Question: I have a text file where file content has delimiter as space in beginning.
Its like below:
- - - -
Again this pattern is repeated till end of file in a random way as shown in text file eg below.
I want to read these lines from the text file and save the lines in pattern:
- - - -
The text file structure is (representing spaces by #) :
'''
ABC
##EFG"123"
####<HIJK> 22: test file
######LMNOP "Test"
######sssstt"123"
QRS
##TU"223"
####<www> 32: test2 file
######yz test1
####<www> 88: test3 file
######rreeeww
######oooiiiii
##PP
##ss
####<qqq> 89: test6 file
######hhhhggg
######bbbbaaa
######cccczzz
######uu test3
'''
Expected output image:

I am new to Perl, I know how to open a file and read through line but I am not understanding how to store this kind of structure in CSV columns.
'''
my $file = 'C:\outputfile.txt';
open(my $fh, '<:encoding(UTF-8)', $file) or die "Could not open file '$file' $!";
while (my $row = <$fh>) { # reading each row till end of file
chomp $row;
//what should be done here ?
}
'''
Please help.
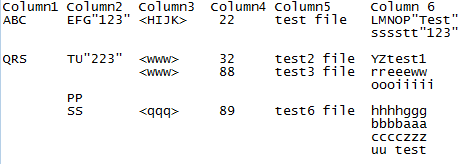
Answer: If you have questions about code, I will say: yes, I can answer, but this is not good or the best example of Perl code. Just fast to write.
'''
my $previous_count = "-1"; #beginning, we will think, that no spaces.
my $current_count = "0"; #current default value
my $maximum_count = 3; #u say so
my $to_written = "";
my $delimiter_between_columns = ",";
my $newline_separator = ";";
my $symbol_at_the_beginning = "#"; #input any symbol. But I suppose, you want "\s" <- whitespace' symbol class. input it like this: $var = "\s";
my @aggregate_array_of_ports=();
while(my $row = <DATA>){
#ok, read.
chomp($row);
#print "row is : $row
";
if($row =~ m/^([$symbol_at_the_beginning]*)/){
#print length($1);
$current_count = length($1) / 2; #take number of spaces divided by 2
$row =~ s/^[$symbol_at_the_beginning]+//;
#hint here, we can get counts as 0,1,2,3 <-see?
#if you take first and third word, you need to add 2 separators.
#OR if you take count with LESSER then previous count, it mean, that you need output
#print"prev : $previous_count and curr : $current_count
";
#print"I will write: $to_written
";
#print "
PREV: $previous_count --> CURR: $current_count
";
if($previous_count>=$current_count){
#output here
print "$to_written".$newline_separator."
";
$previous_count = 0;
$to_written = "";
}
$previous_count = 0 if($previous_count==-1);
#print "$delimiter_between_columns x($current_count-$previous_count)
";
#print "current: $current_count previous: $previous_count
";
$to_written .= $delimiter_between_columns x ($current_count - $previous_count + (($current_count-$previous_count)==3?2:0) )."$row";
if ($current_count==($maximum_count-1)){
#print "I input this!: $to_written
";
$to_written = prepare_to_input_four_spaces($to_written, $delimiter_between_columns);
}
$previous_count = $current_count;
#print"
";
}
}
#print "$to_written".$newline_separator."
";
sub prepare_to_input_four_spaces{
my $str = shift; #take string
my $delim = shift;
if ($str=~ m/(.+?[>])\s+(\d+)[:]\s+(.+?)$/){
#here I want to find first capture group before [>] (also it includes) |(.+?[>])|
#next, some spaces |\s+| and I want to catch port |(\d+)|.
#next, |[:]| symbol and some spaces again |\s+| before the tail of the string.
#and will catch this tail: |(.+?)$|.
#where $ mean the right "border" of the string (really - end of the string)
$str = $1.$delim.$2.$delim.$3;
}
return $str;
}
=pod
__DATA__
ABC
EFG"123"
HIJK (12345)
LMNOP "Test"
sssstt"123"
QRS
TU"223"
vwx"55"
www"88"
yz:test1
__END__
=cut
__DATA__
ABC
##EFG"123"
####<HIJK> 22: test file
######LMNOP "Test"
######sssstt"123"
QRS
##TU"223"
####<www> 32: test2 file
######yz test1
####<www> 88: test3 file
######rreeeww
######oooiiiii
##PP
##ss
####<qqq> 89: test6 file
######hhhhggg
######bbbbaaa
######cccczzz
######uu test3
'''